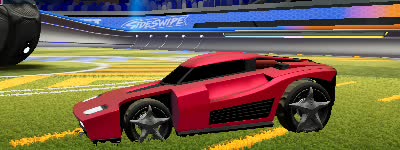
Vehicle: breakout